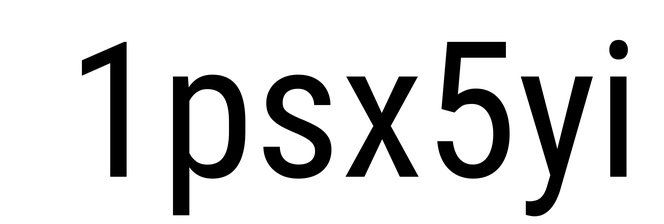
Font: Roboto_Condensed_Regular